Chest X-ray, AP view. Patient: 55 years old, sex M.
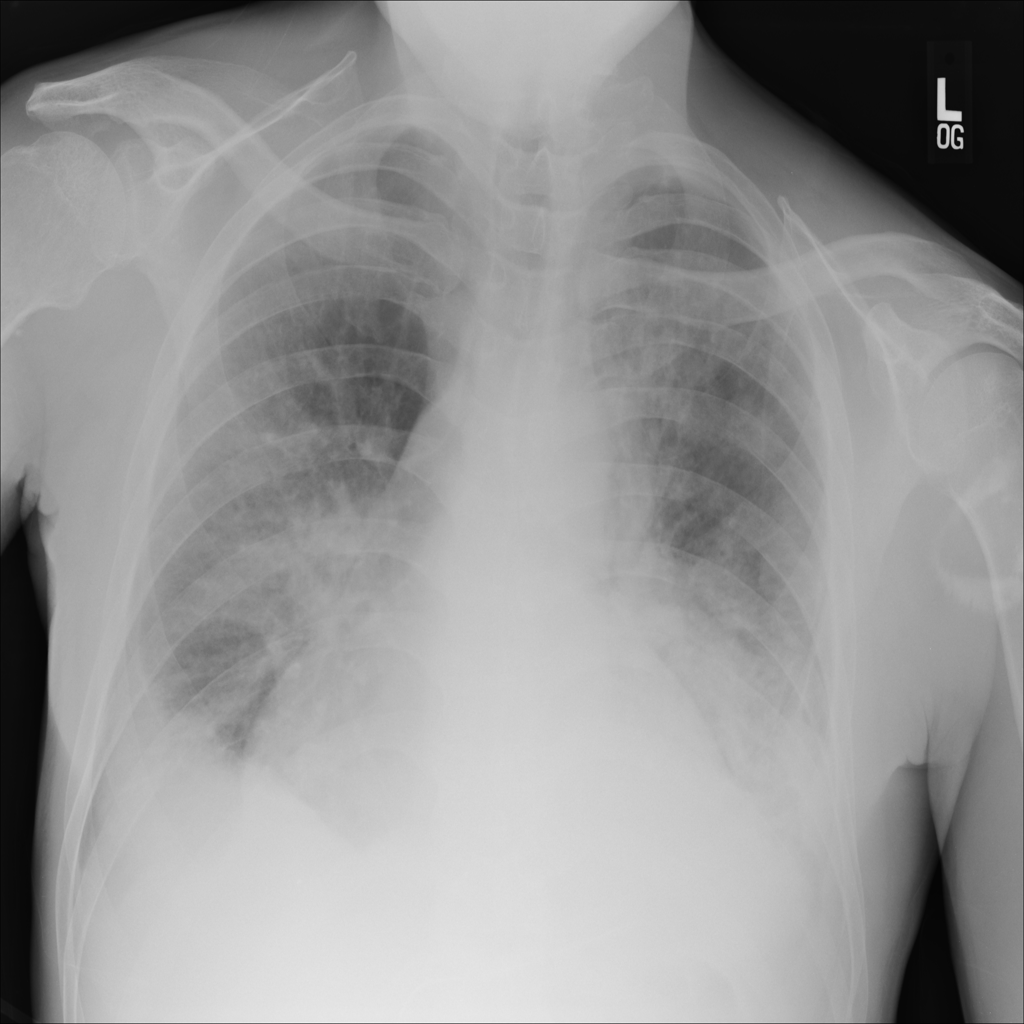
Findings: Cardiomegaly, Consolidation, Effusion